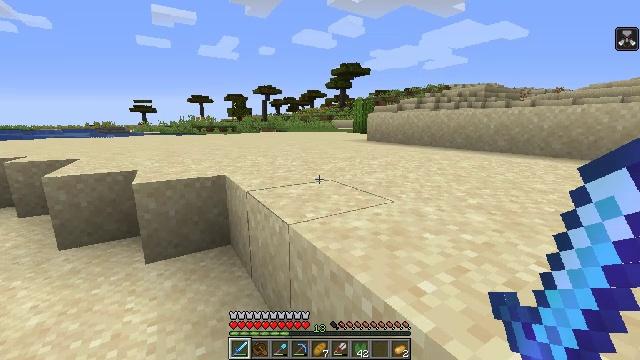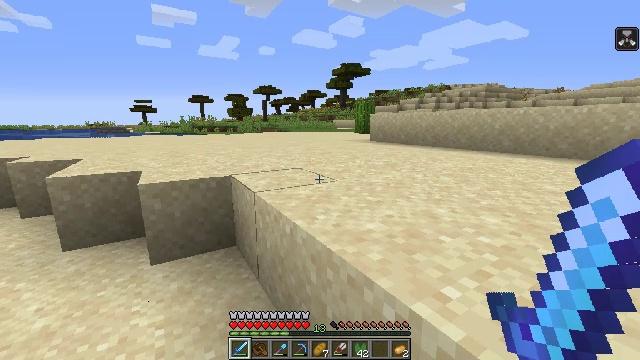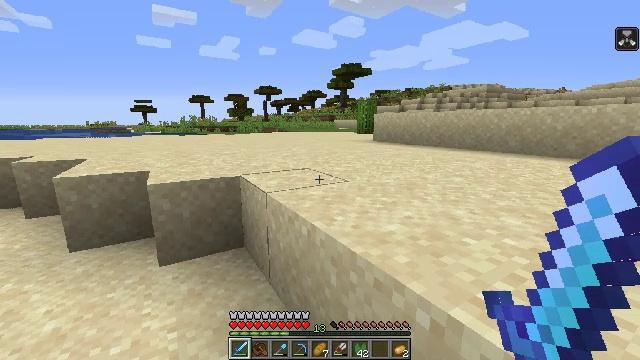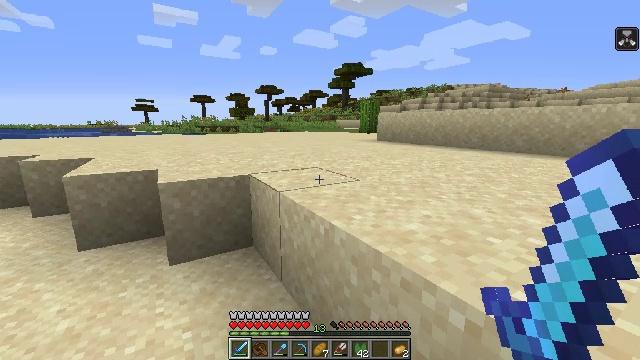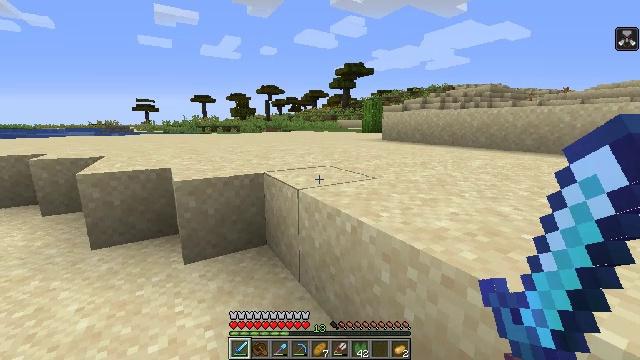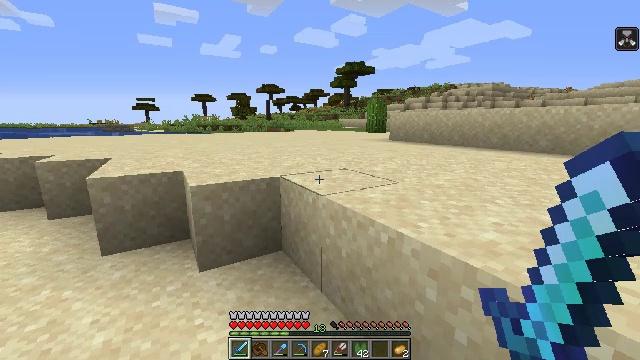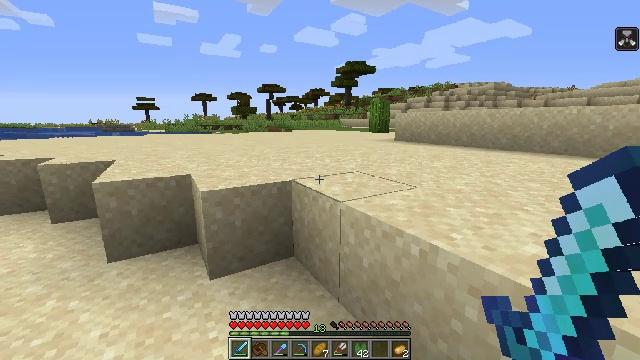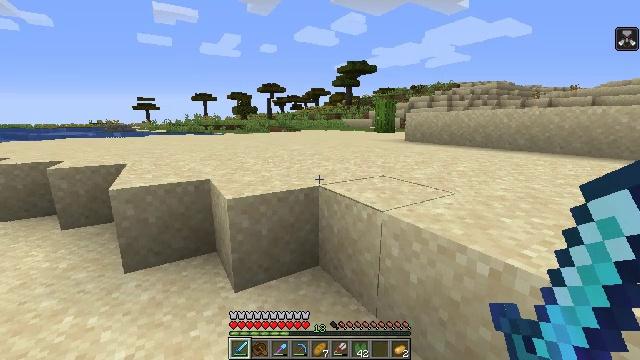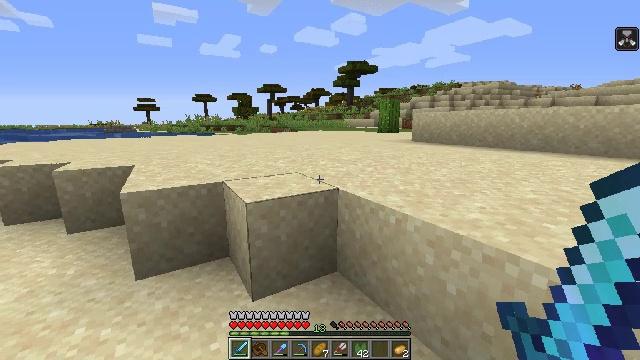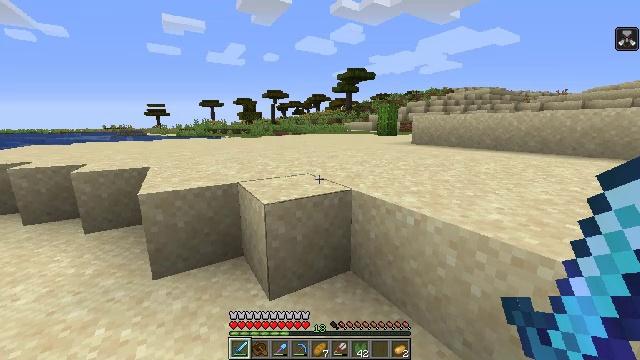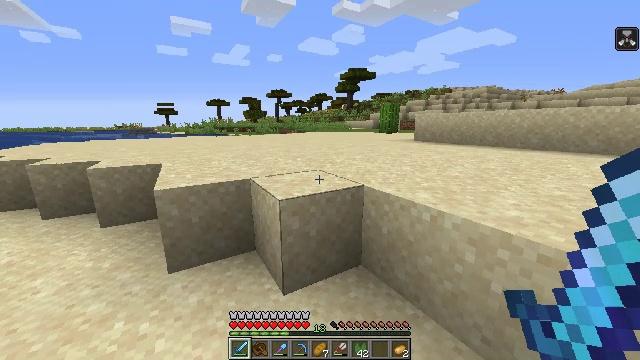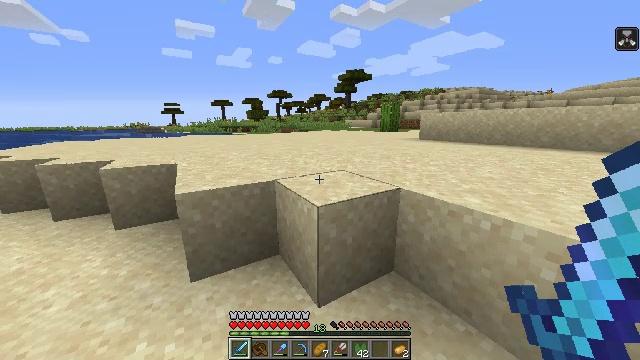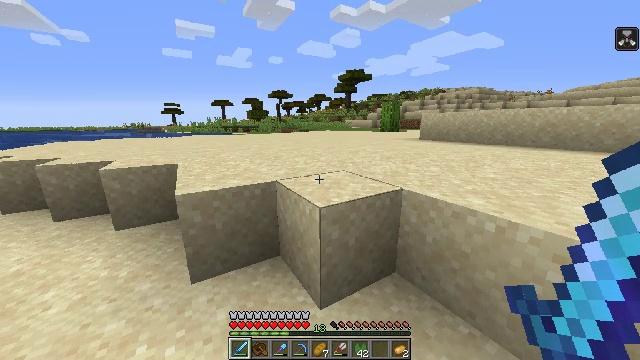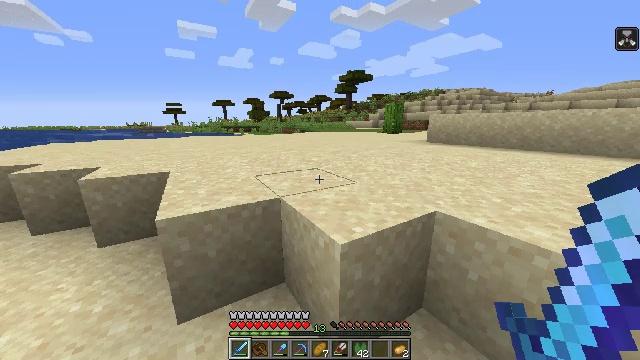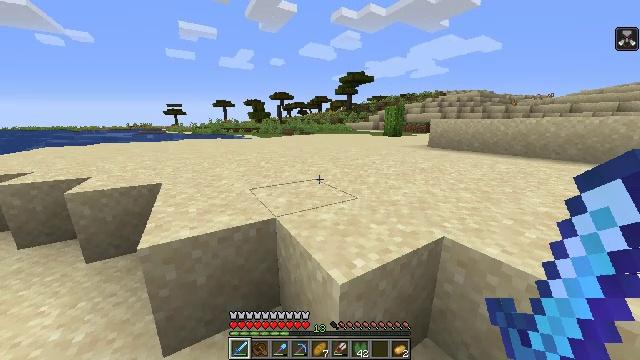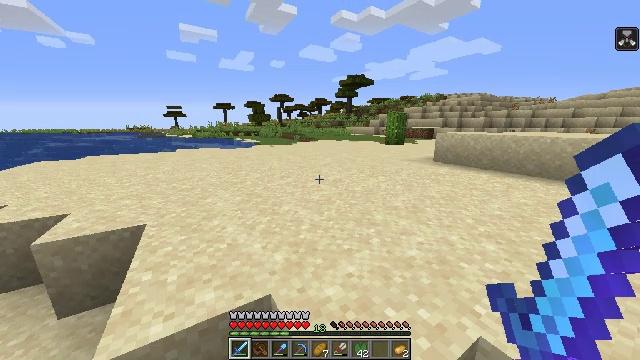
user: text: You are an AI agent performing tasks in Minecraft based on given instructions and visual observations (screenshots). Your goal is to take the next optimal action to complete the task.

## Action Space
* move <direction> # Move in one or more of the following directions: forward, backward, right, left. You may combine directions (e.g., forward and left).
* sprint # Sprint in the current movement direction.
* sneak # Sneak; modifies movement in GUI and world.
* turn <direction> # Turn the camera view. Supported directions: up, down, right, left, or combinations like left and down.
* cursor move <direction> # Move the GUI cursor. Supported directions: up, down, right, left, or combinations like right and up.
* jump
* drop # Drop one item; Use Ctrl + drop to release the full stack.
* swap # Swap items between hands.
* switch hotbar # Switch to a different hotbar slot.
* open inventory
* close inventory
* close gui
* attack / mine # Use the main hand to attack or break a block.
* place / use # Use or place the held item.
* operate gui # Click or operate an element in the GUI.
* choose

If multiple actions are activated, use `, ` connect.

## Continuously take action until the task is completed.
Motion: motion action
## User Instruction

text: Retrieve mossy stone bricks from a building.
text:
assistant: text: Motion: move left
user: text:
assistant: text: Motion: move left
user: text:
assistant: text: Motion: move left
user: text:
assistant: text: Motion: move forward and move left
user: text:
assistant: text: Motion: move forward and move left
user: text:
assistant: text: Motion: move forward and move left
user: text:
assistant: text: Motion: move left
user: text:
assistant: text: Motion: move forward and move left
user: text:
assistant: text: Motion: move forward and move left
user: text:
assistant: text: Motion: move forward and move left, turn down
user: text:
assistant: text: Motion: move forward and move left
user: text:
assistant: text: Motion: move forward
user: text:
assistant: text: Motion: move forward
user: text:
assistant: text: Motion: move forward, jump
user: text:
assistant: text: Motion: move forward, jump
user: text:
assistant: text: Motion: move forward, jump
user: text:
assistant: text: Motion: move forward, jump
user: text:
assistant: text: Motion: move forward, jump
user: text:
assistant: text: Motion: move forward, jump
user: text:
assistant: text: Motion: move forward, jump
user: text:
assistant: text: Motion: move forward, jump
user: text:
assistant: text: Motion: move forward, jump
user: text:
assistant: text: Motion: move forward, jump
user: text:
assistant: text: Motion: move forward, jump
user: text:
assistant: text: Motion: move forward, jump
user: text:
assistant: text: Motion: move forward, jump
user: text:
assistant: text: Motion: move forward, jump
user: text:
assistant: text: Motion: move forward, jump
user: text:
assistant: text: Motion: move forward, jump
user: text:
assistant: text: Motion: move forward, jump